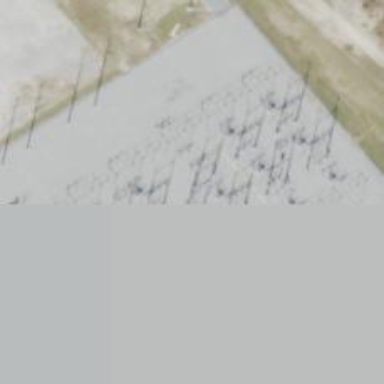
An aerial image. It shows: Switch for power supply.